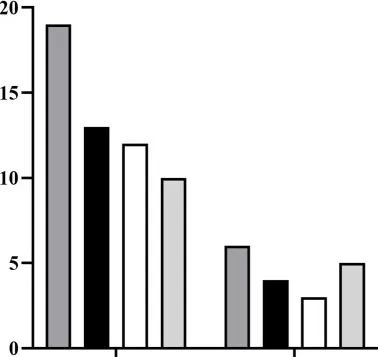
Histogram depicting score changes on HAMD and HAMA at four time points. The day of admission: May 15, 2020; Hospital discharge: June 8, 2020; Fellow-up 1 and 2: June 23, 2020 and August 15, 2020, respectively.
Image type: chart (chart)